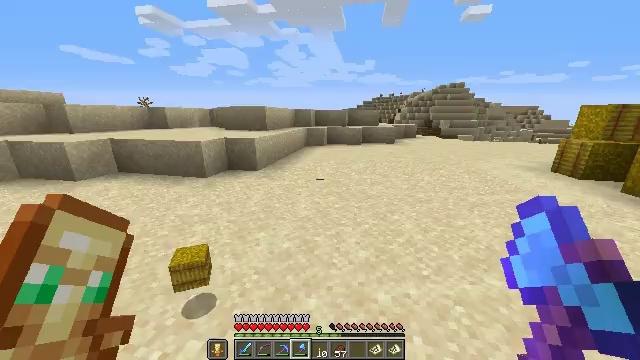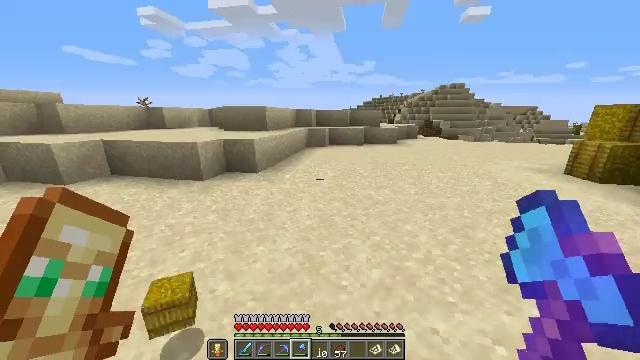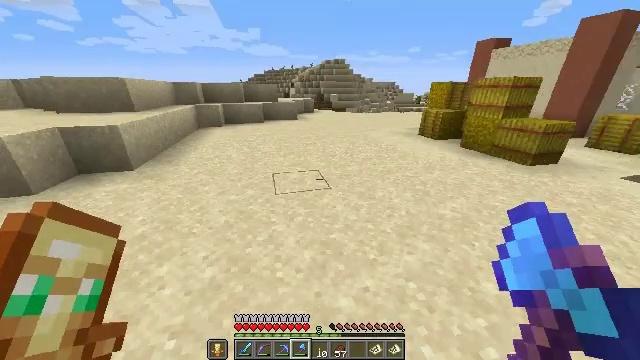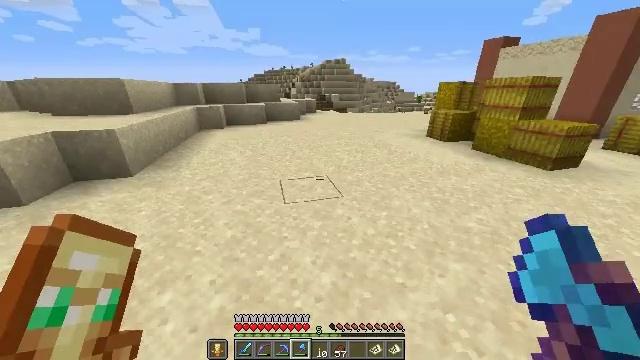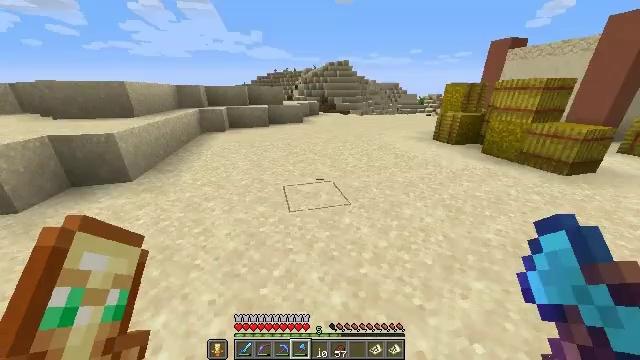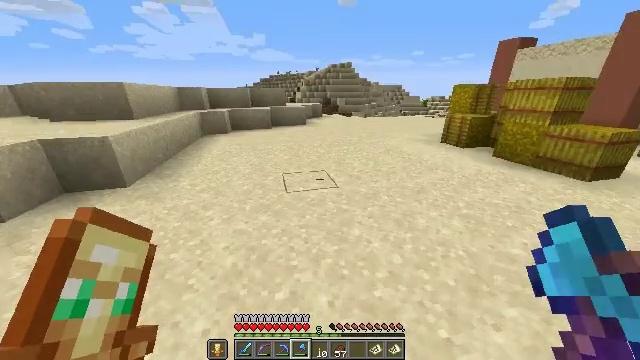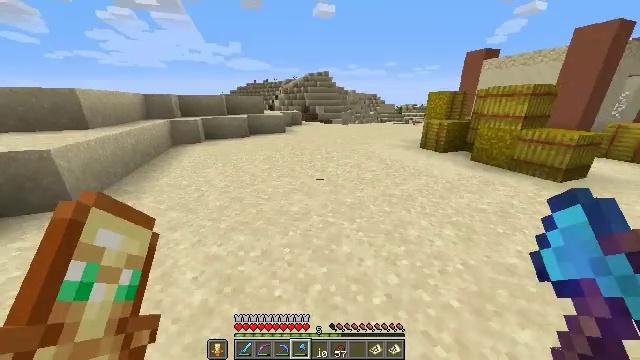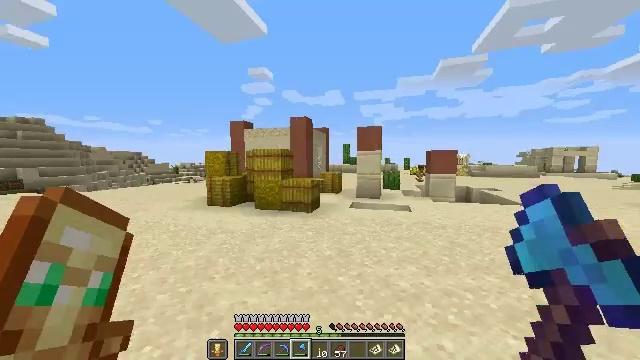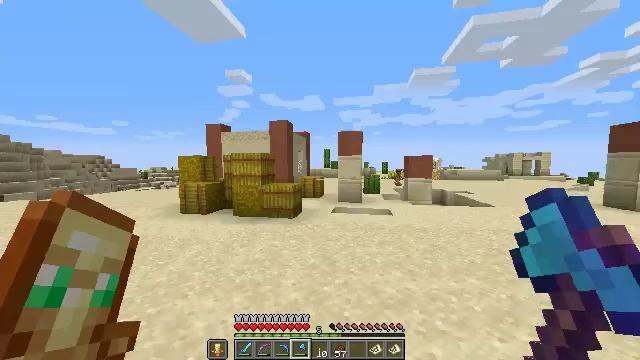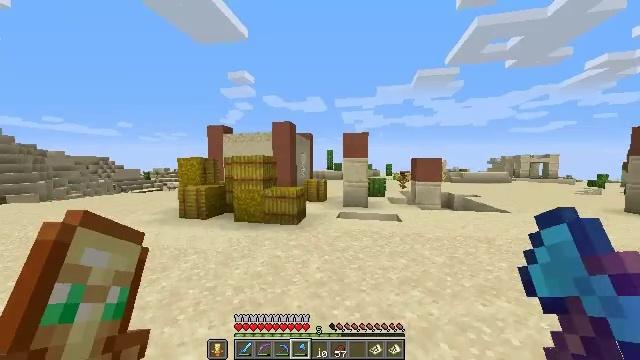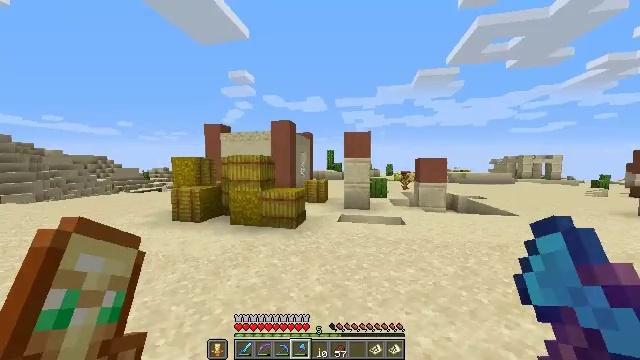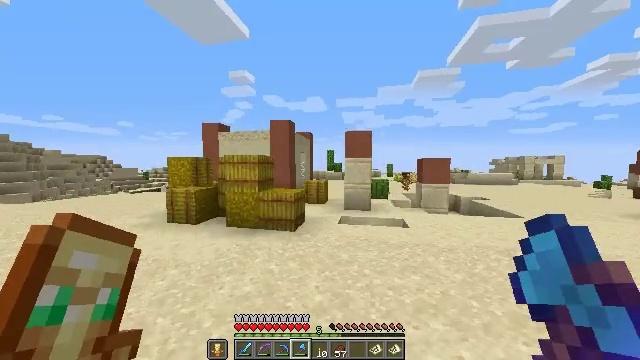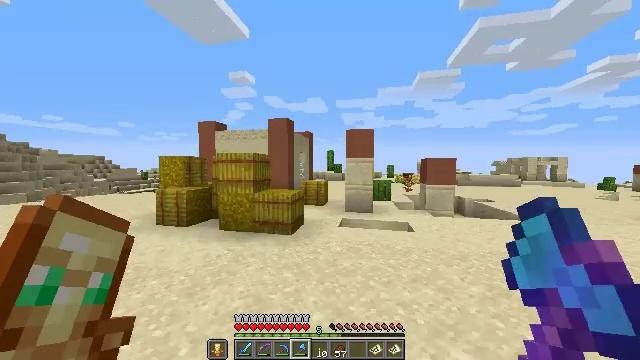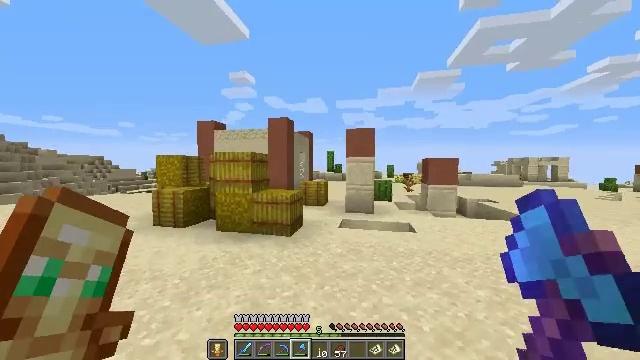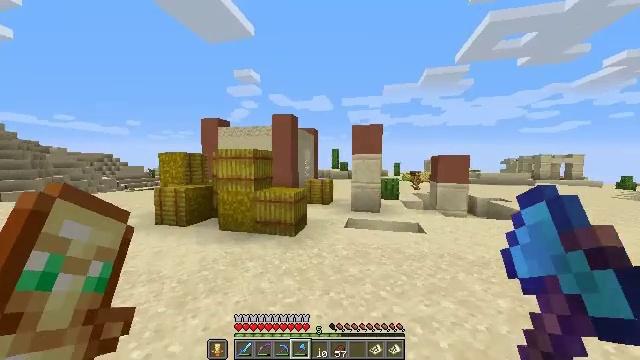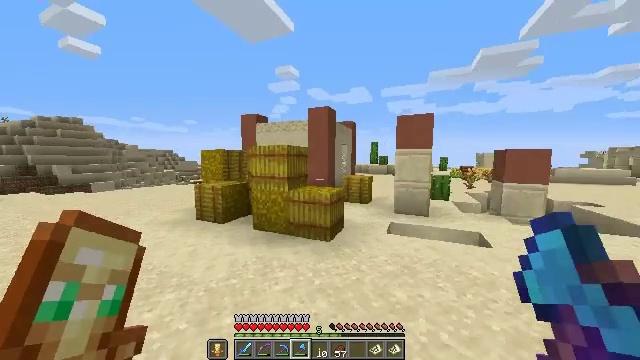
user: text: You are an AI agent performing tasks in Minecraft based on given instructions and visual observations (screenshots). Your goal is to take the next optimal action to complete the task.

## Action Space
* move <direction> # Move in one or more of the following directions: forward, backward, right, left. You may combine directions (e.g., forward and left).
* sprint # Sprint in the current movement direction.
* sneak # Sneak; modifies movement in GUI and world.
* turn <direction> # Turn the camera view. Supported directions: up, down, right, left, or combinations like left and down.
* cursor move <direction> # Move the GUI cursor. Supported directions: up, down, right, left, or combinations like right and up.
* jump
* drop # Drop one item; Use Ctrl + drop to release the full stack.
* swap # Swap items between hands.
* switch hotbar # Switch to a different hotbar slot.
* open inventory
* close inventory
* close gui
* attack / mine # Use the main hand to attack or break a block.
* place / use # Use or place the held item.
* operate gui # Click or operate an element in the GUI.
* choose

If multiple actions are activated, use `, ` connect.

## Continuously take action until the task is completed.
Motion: motion action
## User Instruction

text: Attack the hay block to get hay.
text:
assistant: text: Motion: move forward and move left
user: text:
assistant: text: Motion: move forward and move left, turn right and down
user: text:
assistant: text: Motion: move forward
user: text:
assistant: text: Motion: move forward
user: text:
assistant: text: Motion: move forward
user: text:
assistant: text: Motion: move forward, turn right and up
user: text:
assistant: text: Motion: move forward, turn right and up
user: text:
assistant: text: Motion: move forward, sprint, turn right and up
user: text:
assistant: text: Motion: move forward, sprint
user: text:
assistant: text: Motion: move forward
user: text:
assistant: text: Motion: move forward
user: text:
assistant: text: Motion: move forward
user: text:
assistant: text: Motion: move forward
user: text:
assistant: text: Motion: move forward, turn left
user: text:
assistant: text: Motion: move forward, turn left and down
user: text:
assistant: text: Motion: move forward, turn left and down
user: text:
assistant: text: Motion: move forward, turn down
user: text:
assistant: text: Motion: move forward
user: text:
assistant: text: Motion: move forward, turn down
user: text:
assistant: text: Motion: move forward, turn right and down
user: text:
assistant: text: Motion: move forward, turn right and down
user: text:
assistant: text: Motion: move forward, attack / mine
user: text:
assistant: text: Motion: move forward, attack / mine
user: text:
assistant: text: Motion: move forward, attack / mine
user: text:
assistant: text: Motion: move forward, attack / mine
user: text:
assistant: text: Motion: attack / mine
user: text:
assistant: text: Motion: attack / mine
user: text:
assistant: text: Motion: attack / mine
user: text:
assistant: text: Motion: attack / mine
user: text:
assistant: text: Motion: attack / mine